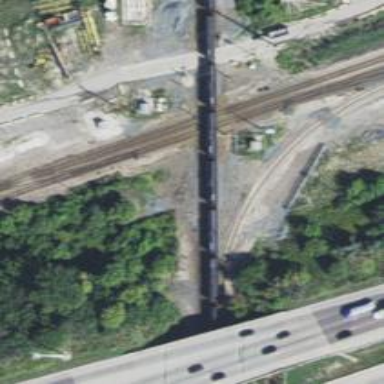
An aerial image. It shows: Railway junction.